Question: I'm facing a really perplexing problem..
I have a .Net 2.0 C# WinForms project.
I'm trying to stretch a bitmap onto a drawing area, but for some reason it is not stretched properly - I get alpha channel gradient on the right and bottom margins of my drawing area.
It took me quite a while to isolate this problem. I create a few lines of code that reproduce the problem (see code snippet and screenshot below).
Can anyone please shed some light over this matter?
Thanks in advance.
--
'''
private void Form1_Paint( object sender, PaintEventArgs e )
{
// Create a black bitmap resource sized 10x10
Image resourceImg = new Bitmap( 10, 10 );
Graphics g = Graphics.FromImage( resourceImg );
g.FillRectangle( Brushes.Black, 0, 0, resourceImg.Width, resourceImg.Height );
Rectangle drawingArea = new Rectangle( 0, 0, 200, 200 ); // Set the size of the drawing area
e.Graphics.FillRectangle( Brushes.Aqua, drawingArea ); // Fill an aqua colored rectangle
e.Graphics.DrawImage( resourceImg, drawingArea ); // Stretch the resource image
// Expected result: The resource image should completely cover the aqua rectangle.
// Actual Result: The right and bottom edges become gradiently transparent (revealing the aqua rectangle under it)
}
'''

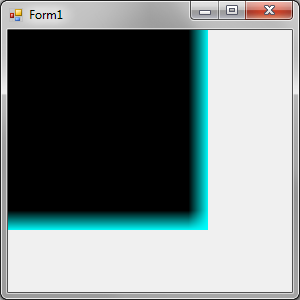
Answer: The behavior has to do with how GDI+ handles edges. In this case, you're scaling a very small image over a large area, and you haven't told GDI+ how to handle the edge. If you use the 'ImageAttributes' class and set the WrapMode appropriately, you can get around this issue.
For example:
'''
private void Form1_Paint(object sender, PaintEventArgs e)
{
using (var resourceImg = new Bitmap(10, 10))
{
using (var g = Graphics.FromImage(resourceImg))
{
g.FillRectangle(Brushes.Black, 0, 0,
resourceImg.Width, resourceImg.Height);
}
var drawingArea = new Rectangle(0, 0, 200, 200);
e.Graphics.FillRectangle(Brushes.Aqua, drawingArea);
using (var attribs = new ImageAttributes())
{
attribs.SetWrapMode(WrapMode.TileFlipXY);
e.Graphics.DrawImage(resourceImg, drawingArea,
0, 0, resourceImg.Width, resourceImg.Height,
GraphicsUnit.Pixel, attribs);
}
}
}
'''
The above code should produce an all black image. If you comment out the 'attribs.SetWrapMode(WrapMode.TileFlipXY);' statement, you should see the blue gradient. With the wrap mode set, you're telling GDI+ to flip the image at the edges, so it will pick up more black and not fade things out at the edge when it scales the image.